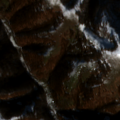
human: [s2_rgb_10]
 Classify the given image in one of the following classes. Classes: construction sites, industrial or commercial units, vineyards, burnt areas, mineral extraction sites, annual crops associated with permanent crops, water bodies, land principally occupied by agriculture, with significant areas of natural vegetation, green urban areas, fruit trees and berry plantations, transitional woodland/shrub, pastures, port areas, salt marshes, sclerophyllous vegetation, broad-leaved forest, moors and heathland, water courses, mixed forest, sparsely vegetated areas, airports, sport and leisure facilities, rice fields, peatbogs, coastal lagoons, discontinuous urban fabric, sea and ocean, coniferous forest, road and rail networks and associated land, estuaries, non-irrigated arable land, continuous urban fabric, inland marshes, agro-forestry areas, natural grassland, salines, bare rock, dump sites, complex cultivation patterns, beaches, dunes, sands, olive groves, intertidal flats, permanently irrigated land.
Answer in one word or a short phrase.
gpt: broad-leaved forest, natural grassland, transitional woodland/shrub